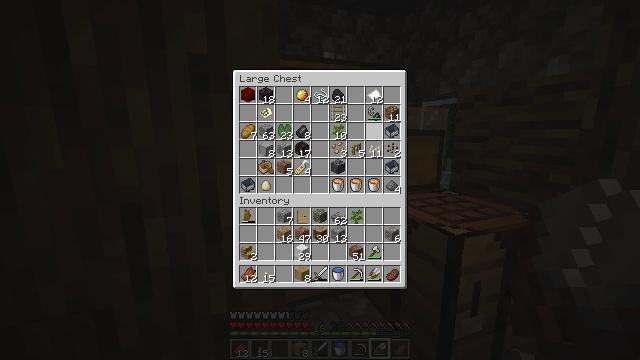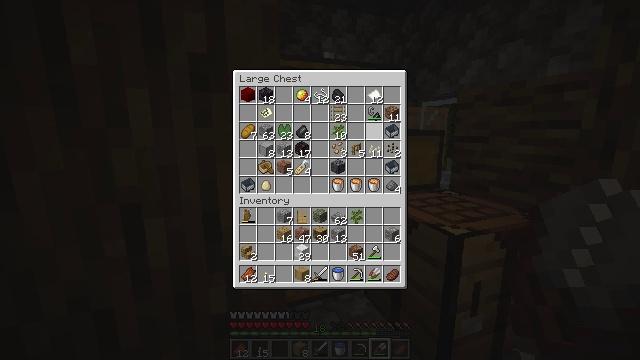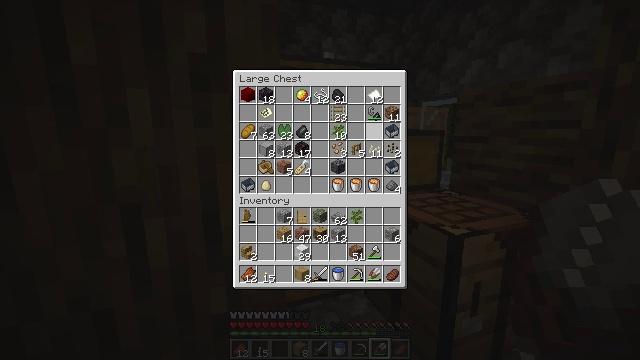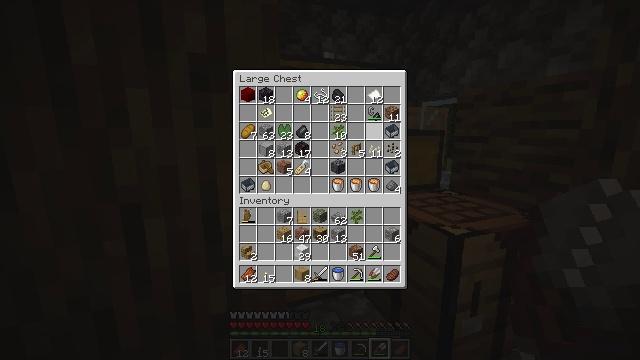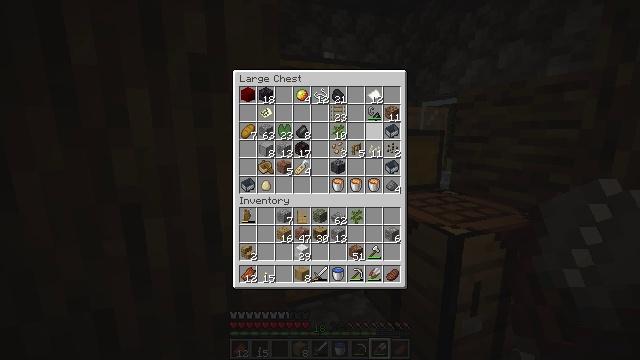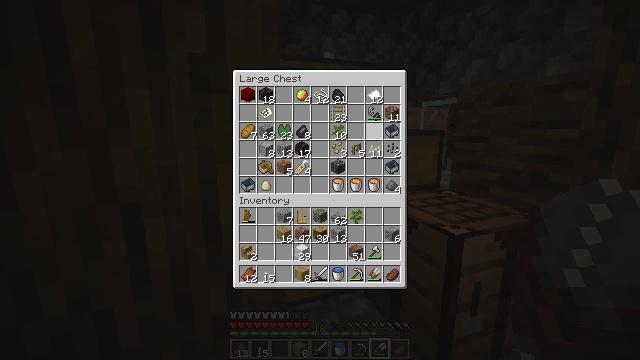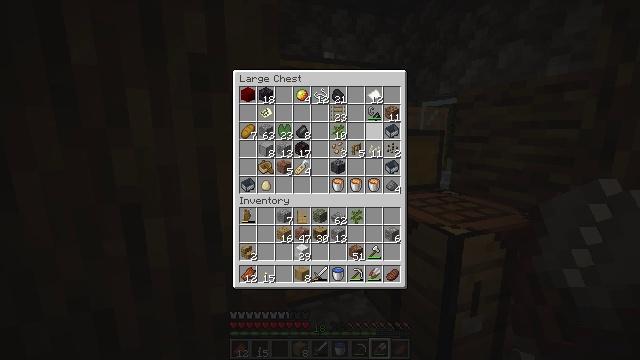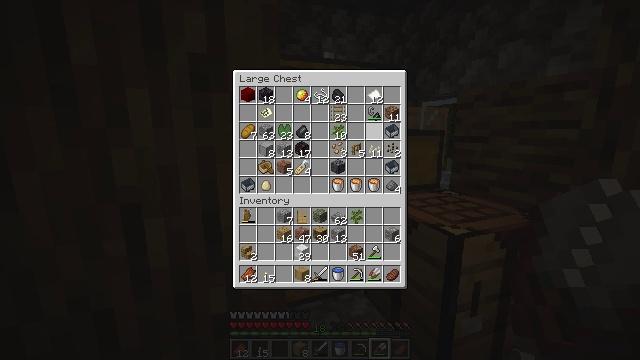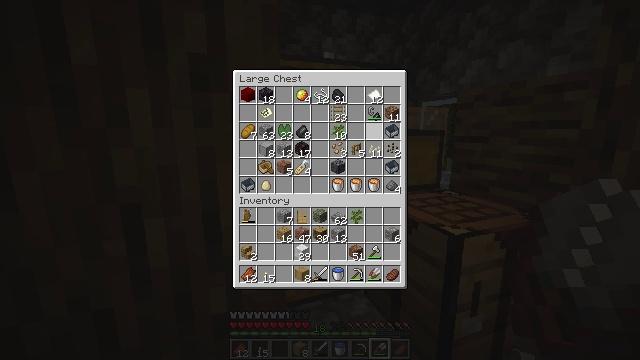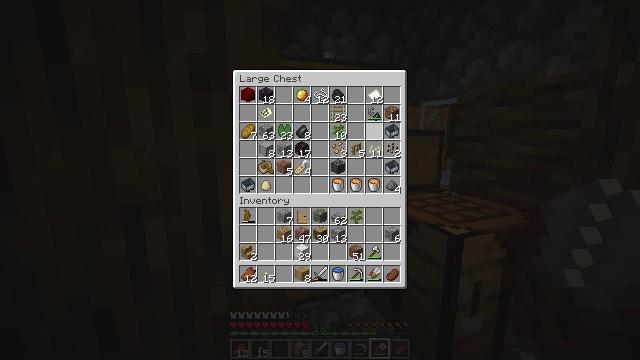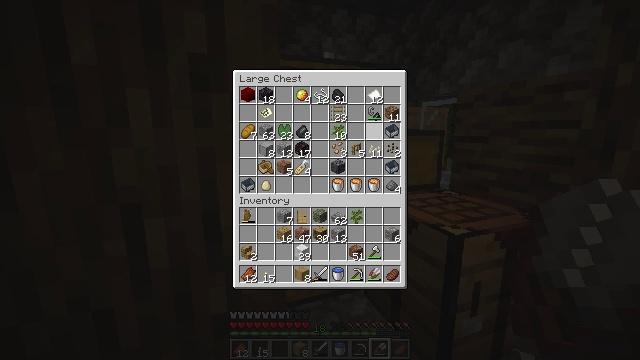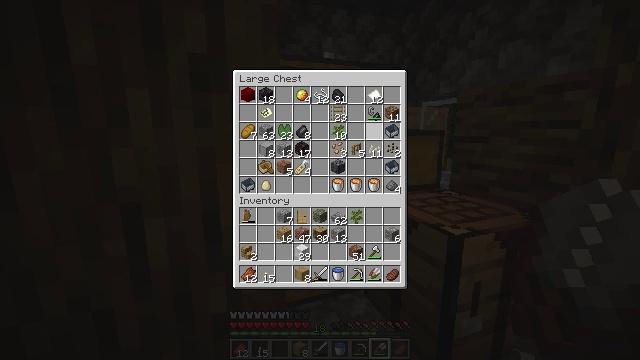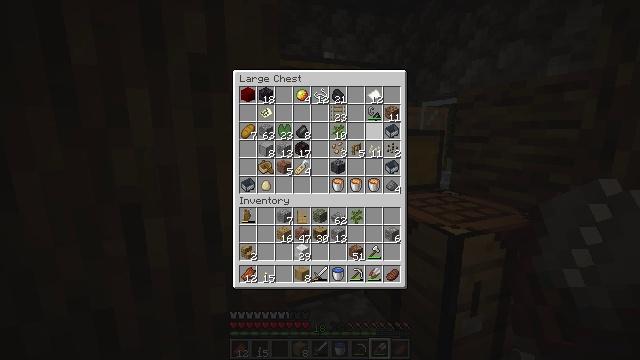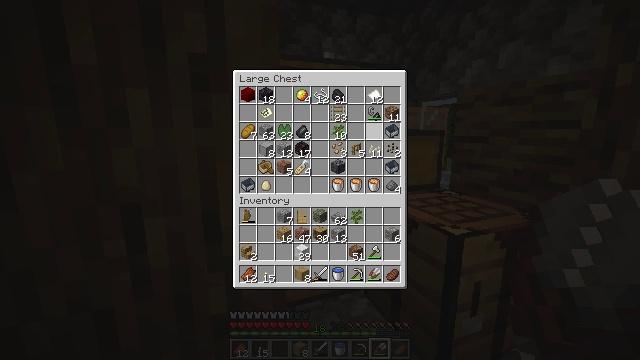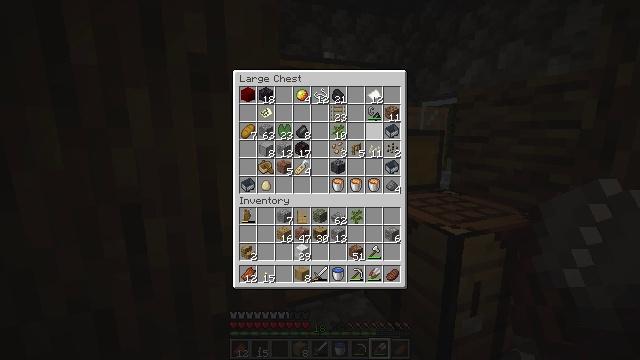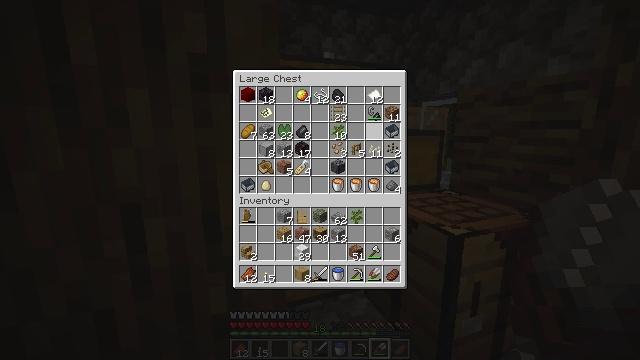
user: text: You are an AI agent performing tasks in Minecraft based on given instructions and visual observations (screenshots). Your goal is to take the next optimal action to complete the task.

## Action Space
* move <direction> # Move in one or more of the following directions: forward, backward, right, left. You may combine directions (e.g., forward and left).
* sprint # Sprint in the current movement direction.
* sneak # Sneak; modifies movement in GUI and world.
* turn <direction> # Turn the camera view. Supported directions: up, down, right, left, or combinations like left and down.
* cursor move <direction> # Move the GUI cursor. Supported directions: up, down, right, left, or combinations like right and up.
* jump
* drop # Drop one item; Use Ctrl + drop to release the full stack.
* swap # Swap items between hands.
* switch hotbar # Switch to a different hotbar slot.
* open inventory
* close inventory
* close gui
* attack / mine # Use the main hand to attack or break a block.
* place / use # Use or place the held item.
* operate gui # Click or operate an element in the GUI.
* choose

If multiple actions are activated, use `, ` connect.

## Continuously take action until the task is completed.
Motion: motion action
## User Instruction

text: Turn raw beef into cooked beef in a furnace.
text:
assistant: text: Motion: no_op
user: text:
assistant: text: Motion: no_op
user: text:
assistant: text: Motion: no_op
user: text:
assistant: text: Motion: no_op
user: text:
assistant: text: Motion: no_op
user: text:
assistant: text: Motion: no_op
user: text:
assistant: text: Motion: no_op
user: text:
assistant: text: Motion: no_op
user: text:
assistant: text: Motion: no_op
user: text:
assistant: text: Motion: no_op
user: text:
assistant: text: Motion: no_op
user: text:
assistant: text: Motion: no_op
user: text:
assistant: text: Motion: no_op
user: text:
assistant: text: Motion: no_op
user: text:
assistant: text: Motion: no_op
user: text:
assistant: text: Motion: no_op
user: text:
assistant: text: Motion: no_op
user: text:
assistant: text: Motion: no_op
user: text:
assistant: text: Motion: no_op
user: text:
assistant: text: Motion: no_op
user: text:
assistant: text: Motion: no_op
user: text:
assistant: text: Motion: no_op
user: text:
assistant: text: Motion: no_op
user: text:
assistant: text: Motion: no_op
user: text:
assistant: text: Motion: no_op
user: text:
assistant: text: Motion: no_op
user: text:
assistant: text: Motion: no_op
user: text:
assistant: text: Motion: no_op
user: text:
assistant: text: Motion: no_op
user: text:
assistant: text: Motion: no_op